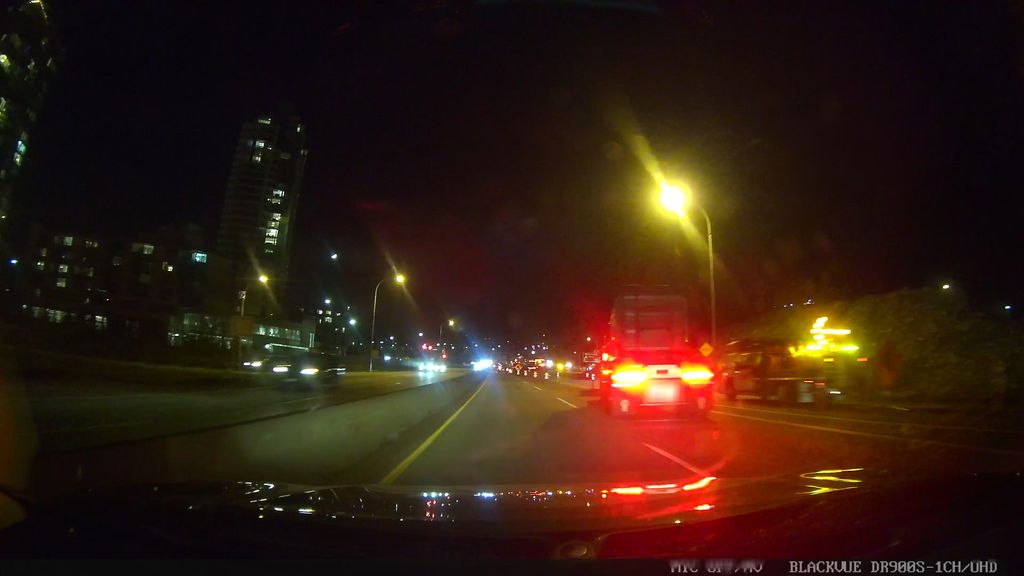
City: vancouver